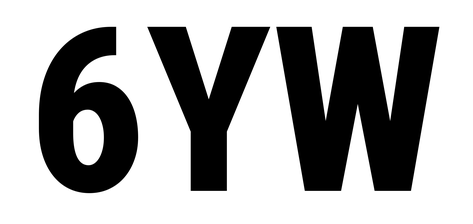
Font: Roboto_Condensed_ExtraBold